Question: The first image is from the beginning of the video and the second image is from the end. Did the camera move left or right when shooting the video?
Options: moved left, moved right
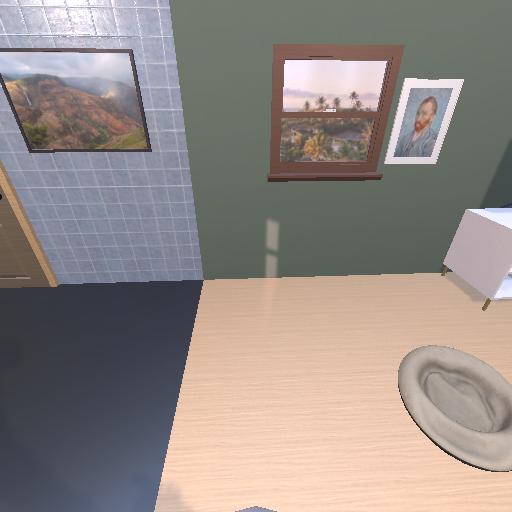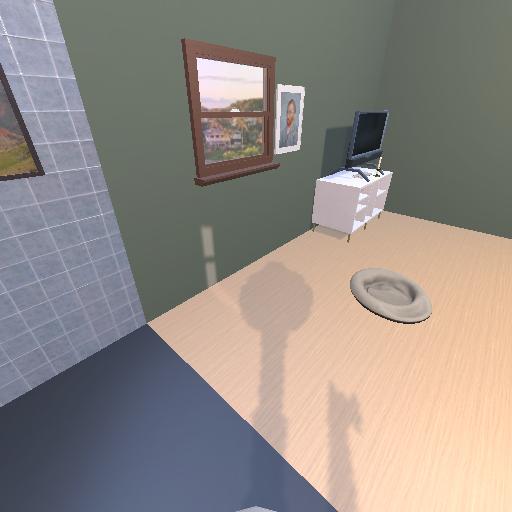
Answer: moved left